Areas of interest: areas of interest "Sport and cultural"
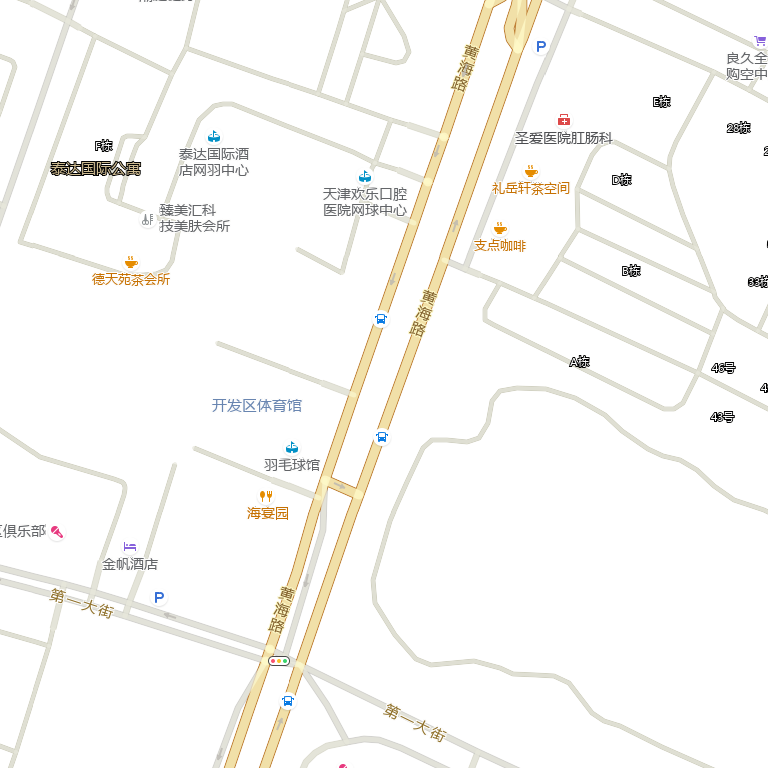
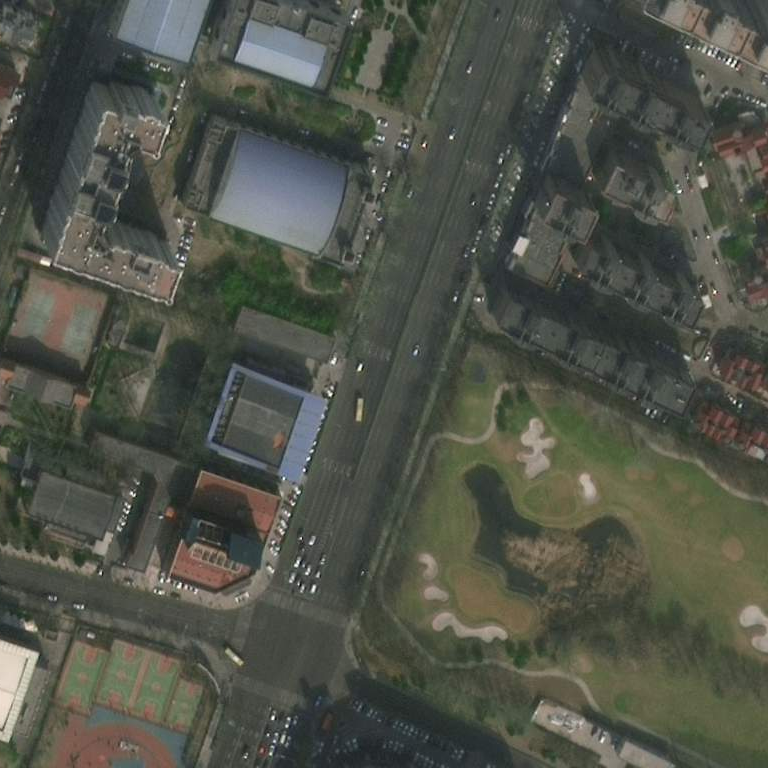